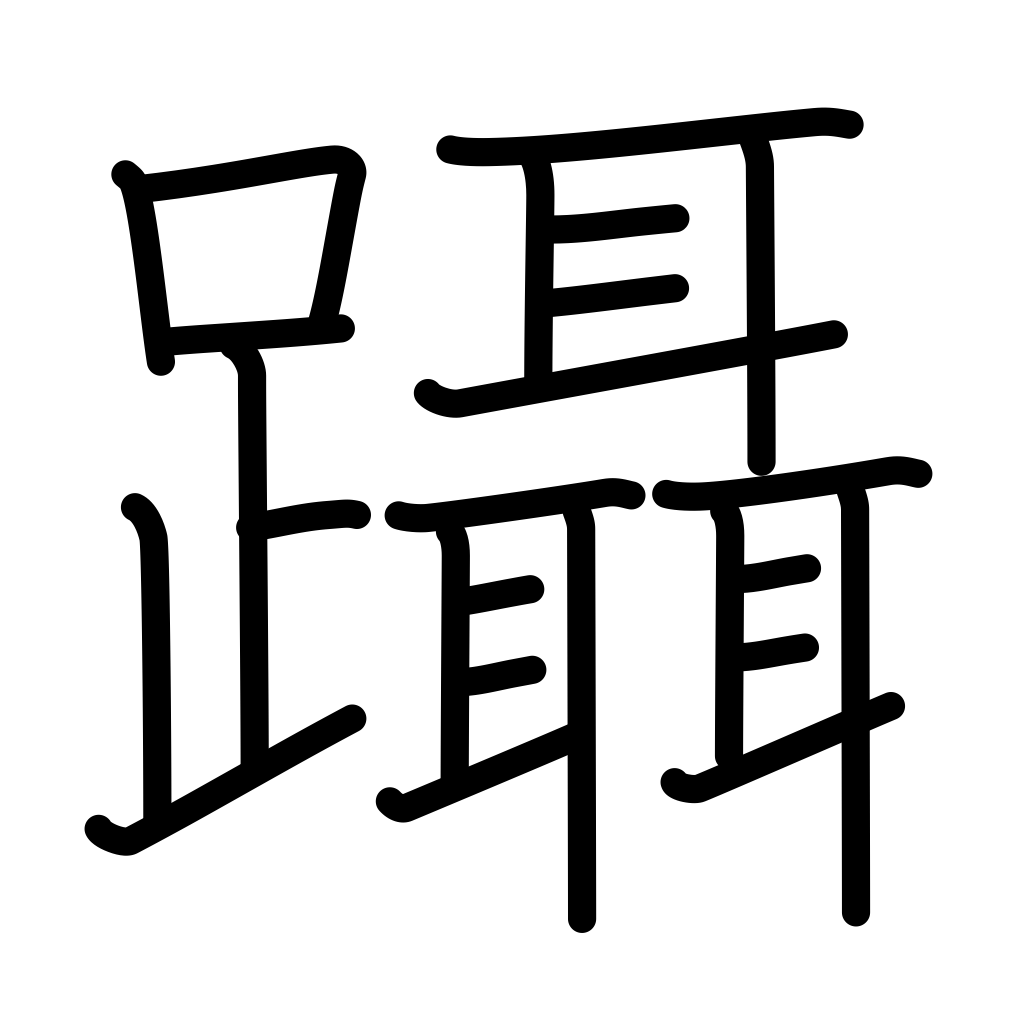
Meaning: step on